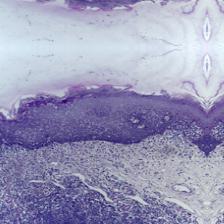
Diagnosis: Normal